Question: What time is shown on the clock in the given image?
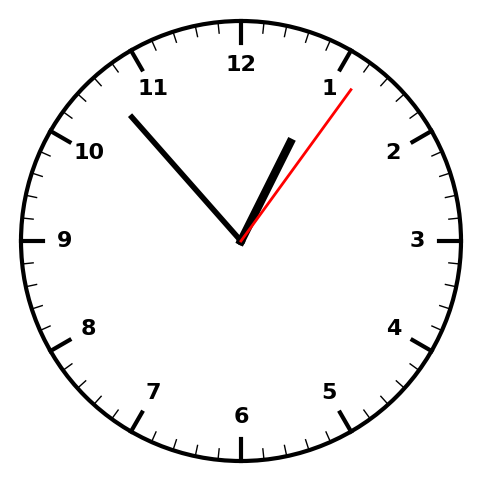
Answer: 12:53:06